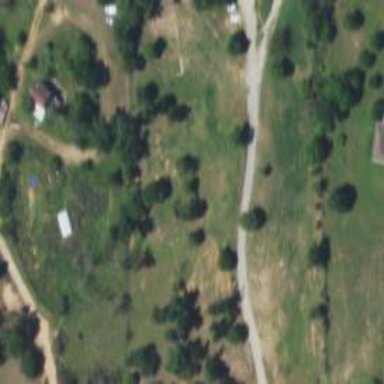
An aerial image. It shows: Driveway leading to service road.